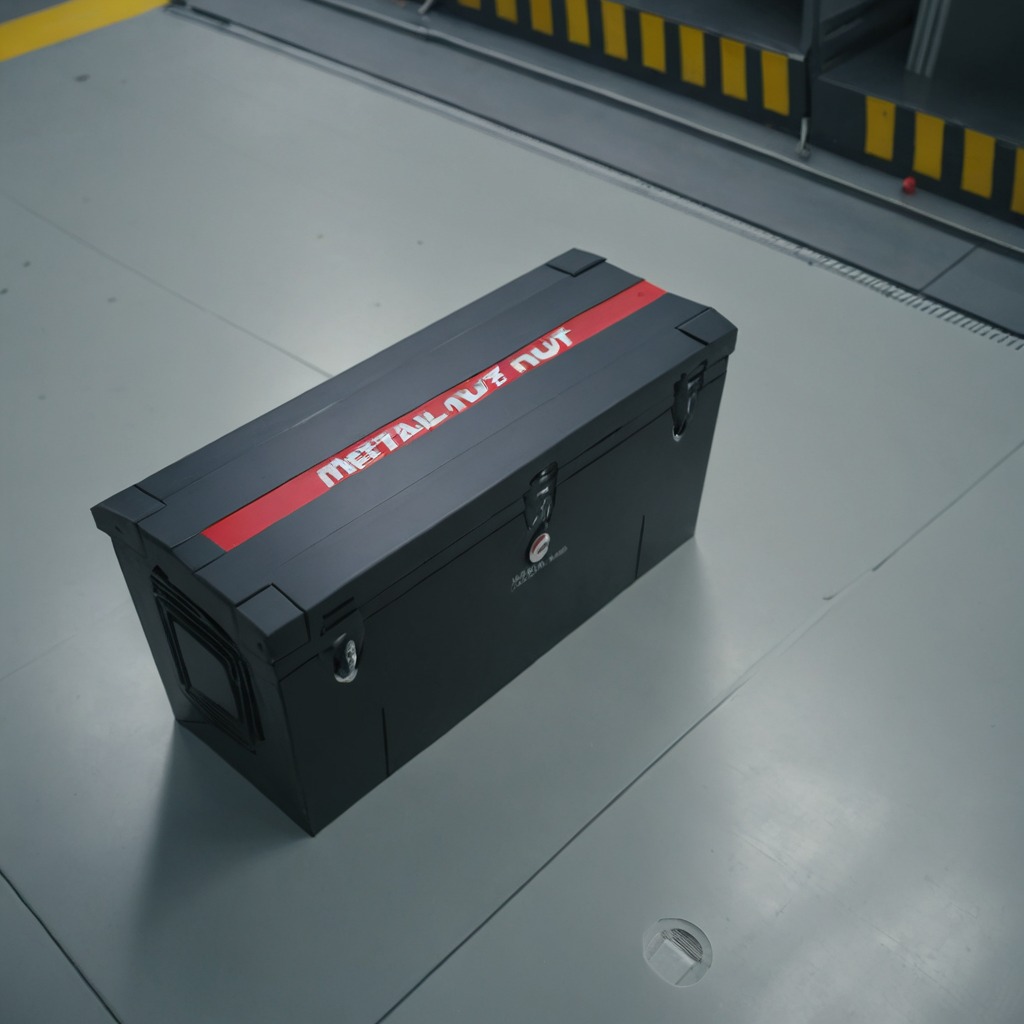
A metal nut is lying on the toolbox surface.